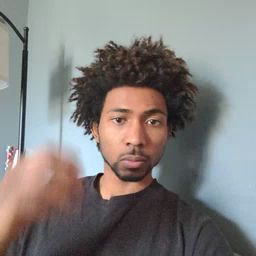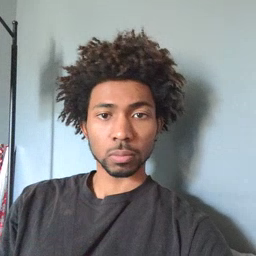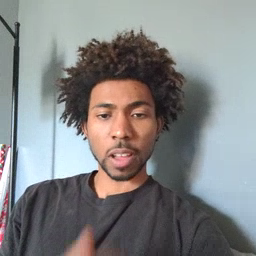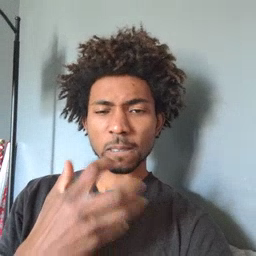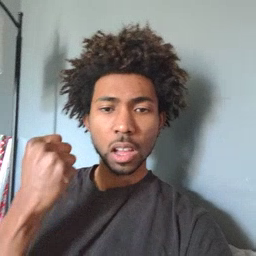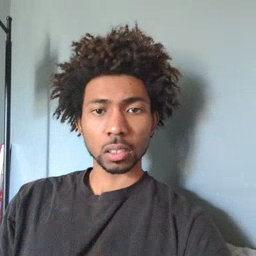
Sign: fast